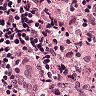
Metastatic tissue present: no